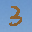
Label: 3